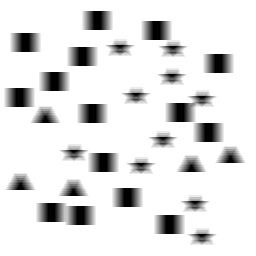
Squares: 15
Triangles: 5
Stars: 10
Total shapes: 30